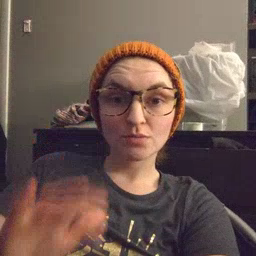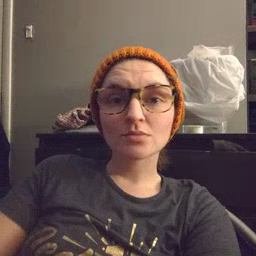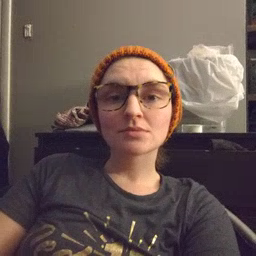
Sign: finish